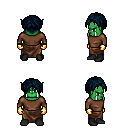
a pixel art fantasy rpg character, male body template, orc, green skin, brown long-sleeve shirt, robe skirt, raven parted hairstyle, gold gloves, black shoes, four views (front, back, left, right), 2x2 character sprite sheet, small pixel art, hard edges, no anti-aliasing